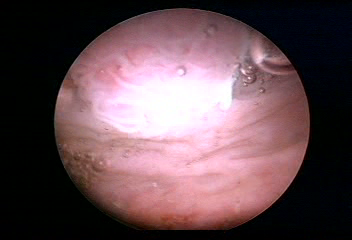
Modality: WLC
Class: Malignant
Subclass: LowGradePapillary
Lesion: L1
Stage: Ta
Morphology: Papillary
Bladder cancer association: Yes
Annotated structures: Tumor